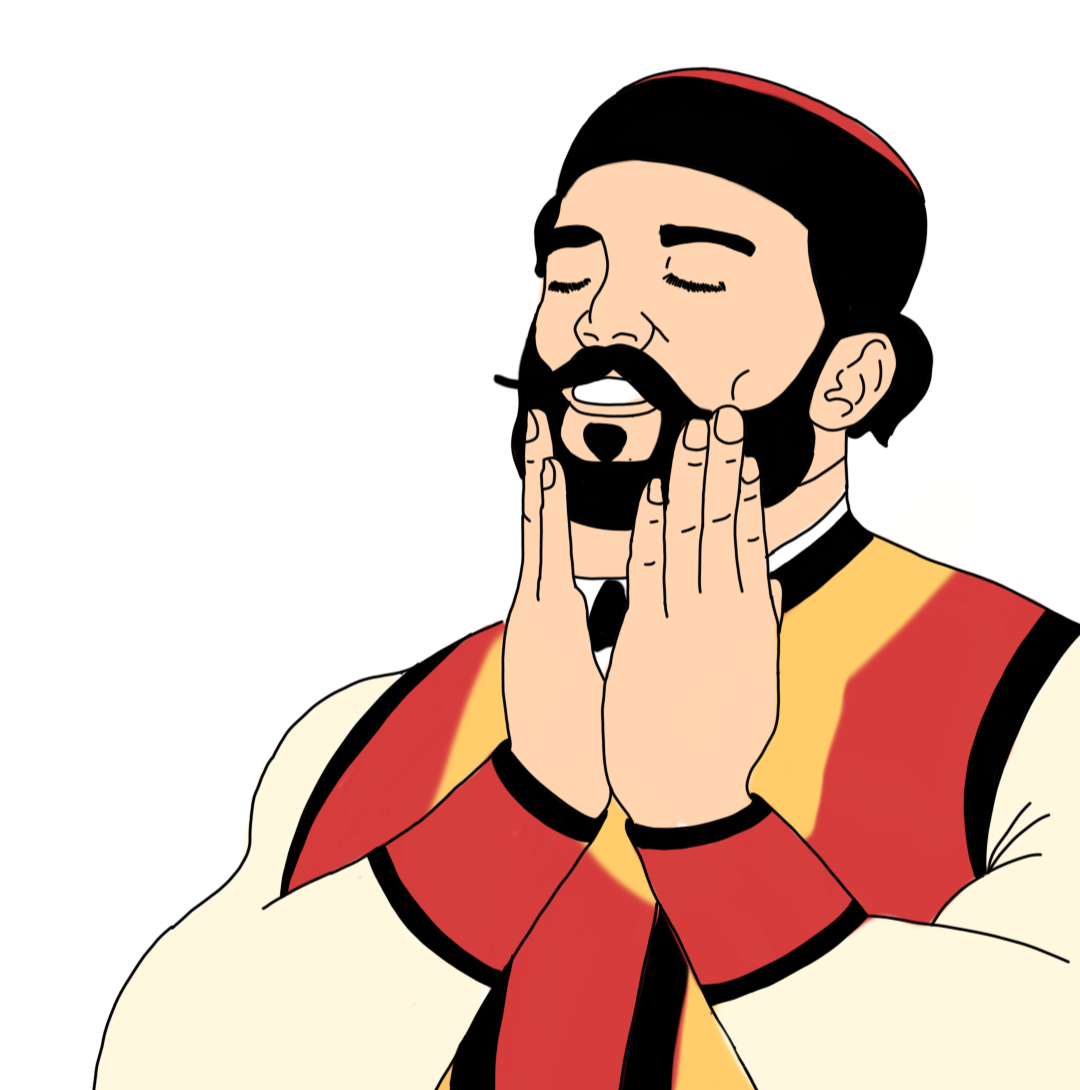
Label: 5_Feels_Good